Question: I am trying to create a 'UIPageControl' with vertical scrolling . By default you can slide only in horizontal direction ,but how can I slide it up to down ?

here is my code :
'''
#pragma mark page control setup
- (void)setupPageScroll {
_pageControl.transform = CGAffineTransformMakeRotation(M_PI /2 );
_pageControl.currentPage = 0;
_pageControl.numberOfPages = 3;
[_scrollView setContentSize:CGSizeMake(_scrollView.frame.size.width * _pageControl.numberOfPages, _scrollView.frame.size.height)];
_scrollView.delegate = self;
[self createPageWithView:_tower1 forPage:0];
[self createPageWithView:_tower2 forPage:1];
[self createPageWithView:_tower3 forPage:2];
}
- (void)createPageWithView:(UIView *)iview forPage:(int)page
{
UIView *newView = [[UIView alloc] initWithFrame:
CGRectMake(_scrollView.frame.size.width * page, 0, _scrollView.frame.size.width, _scrollView.frame.size.height)];
[newView addSubview:iview];
[_scrollView addSubview:newView];
}
- (IBAction)pageChanged:(id)sender {
CGRect pageRect = CGRectMake(_pageControl.currentPage * _scrollView.frame.size.width, 0, _scrollView.frame.size.width, _scrollView.frame.size.height);
[_scrollView scrollRectToVisible: pageRect animated: YES];
}
- (void)scrollViewDidScroll: (UIScrollView *) sView
{
CGFloat offset = _scrollView.contentOffset.x;
CGFloat pageSize = _scrollView.frame.size.width;
int page = floor((offset + (pageSize/2)) / pageSize);
_pageControl.currentPage = page;
}
'''
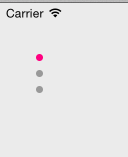
Answer: If You are using interface builder, just set this value as a User Defined Runtime Atrribute.
It works.
<URL>